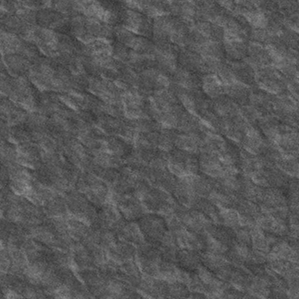
Label: frost